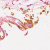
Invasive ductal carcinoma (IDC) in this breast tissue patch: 0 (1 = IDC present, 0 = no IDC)